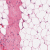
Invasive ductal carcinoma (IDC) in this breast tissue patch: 0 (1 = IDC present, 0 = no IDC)